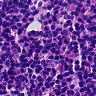
Metastatic tissue present: no